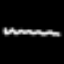
Label: squiggle